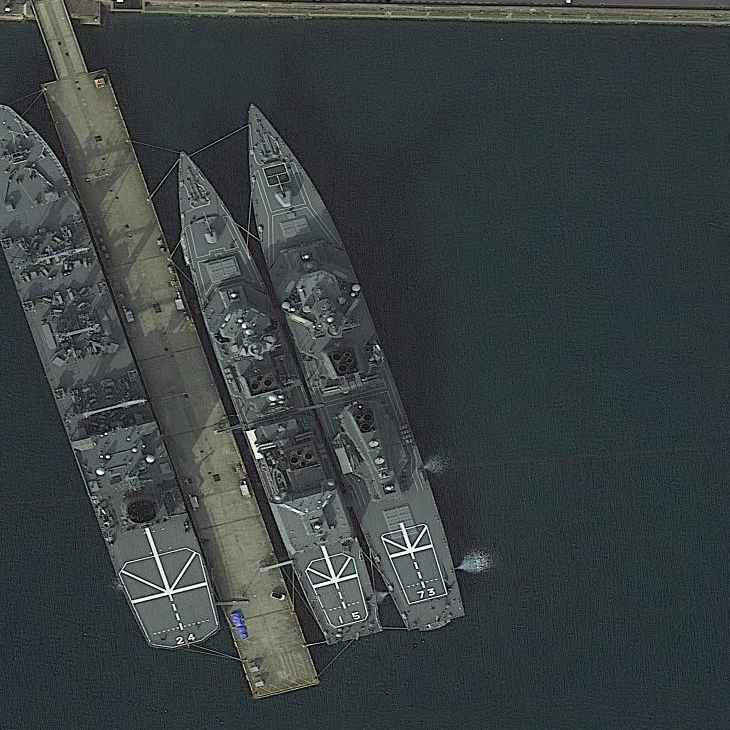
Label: destroyer